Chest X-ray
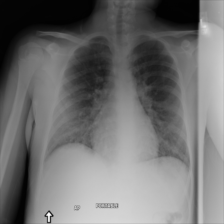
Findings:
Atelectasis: negative
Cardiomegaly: negative
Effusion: negative
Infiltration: positive
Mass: negative
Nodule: positive
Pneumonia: negative
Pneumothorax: negative
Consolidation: negative
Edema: negative
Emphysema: negative
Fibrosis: negative
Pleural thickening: negative
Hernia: negative